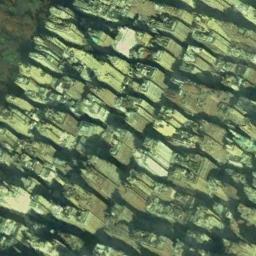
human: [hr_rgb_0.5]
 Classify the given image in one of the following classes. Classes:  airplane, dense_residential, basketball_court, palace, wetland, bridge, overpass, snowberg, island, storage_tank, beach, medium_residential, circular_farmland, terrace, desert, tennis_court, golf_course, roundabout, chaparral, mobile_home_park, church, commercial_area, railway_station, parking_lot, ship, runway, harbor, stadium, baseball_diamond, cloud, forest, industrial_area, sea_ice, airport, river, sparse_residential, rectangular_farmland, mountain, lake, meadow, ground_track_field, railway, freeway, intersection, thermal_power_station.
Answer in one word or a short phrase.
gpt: commercial_area